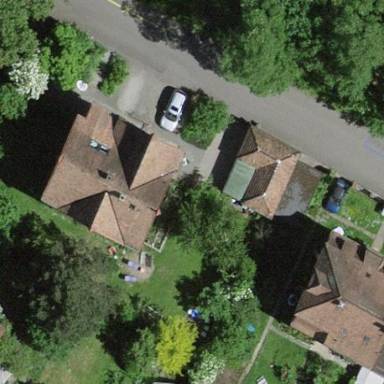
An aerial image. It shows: Detached building.